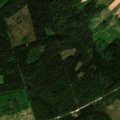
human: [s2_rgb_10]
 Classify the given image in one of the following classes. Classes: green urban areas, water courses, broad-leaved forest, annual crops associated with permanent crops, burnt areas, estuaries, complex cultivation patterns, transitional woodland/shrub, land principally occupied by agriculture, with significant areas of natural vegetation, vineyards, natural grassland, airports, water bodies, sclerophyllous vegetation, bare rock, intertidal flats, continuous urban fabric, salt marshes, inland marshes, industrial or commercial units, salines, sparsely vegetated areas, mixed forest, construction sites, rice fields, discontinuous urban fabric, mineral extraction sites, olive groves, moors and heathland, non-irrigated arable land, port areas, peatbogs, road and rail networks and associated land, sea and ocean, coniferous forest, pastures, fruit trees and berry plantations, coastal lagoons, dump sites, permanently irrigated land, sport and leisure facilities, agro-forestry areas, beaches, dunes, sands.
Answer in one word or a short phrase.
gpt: non-irrigated arable land, complex cultivation patterns, coniferous forest, mixed forest